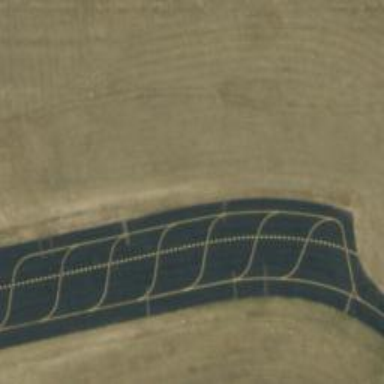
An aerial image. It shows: View of taxiway at the airport.